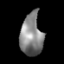
Tissue: lung
Cell type: T cells
Senescence score: 0.2289
Nuclear area (px): 903
Mean DAPI intensity: 133.143